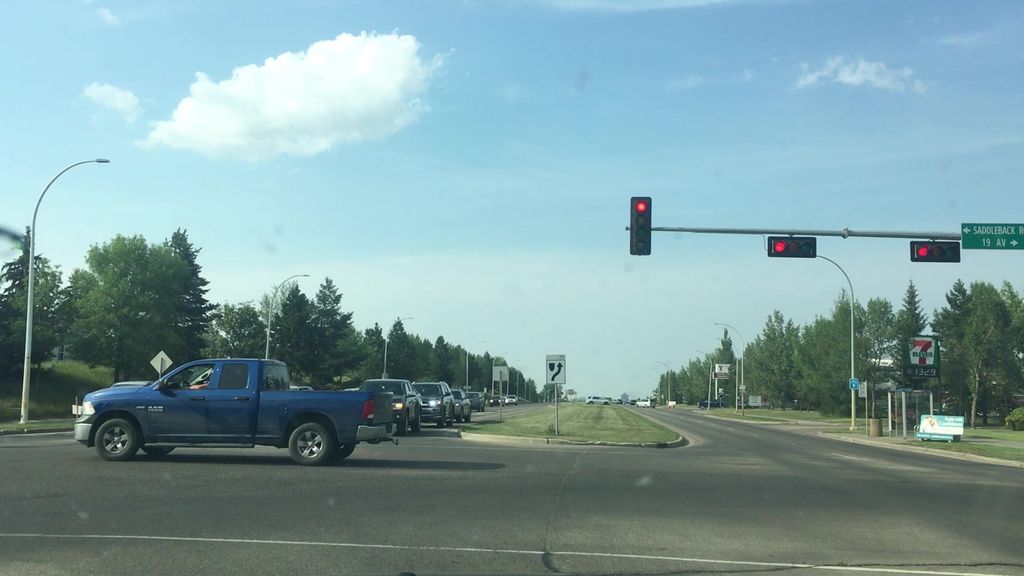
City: edmonton